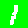
Digit: 1